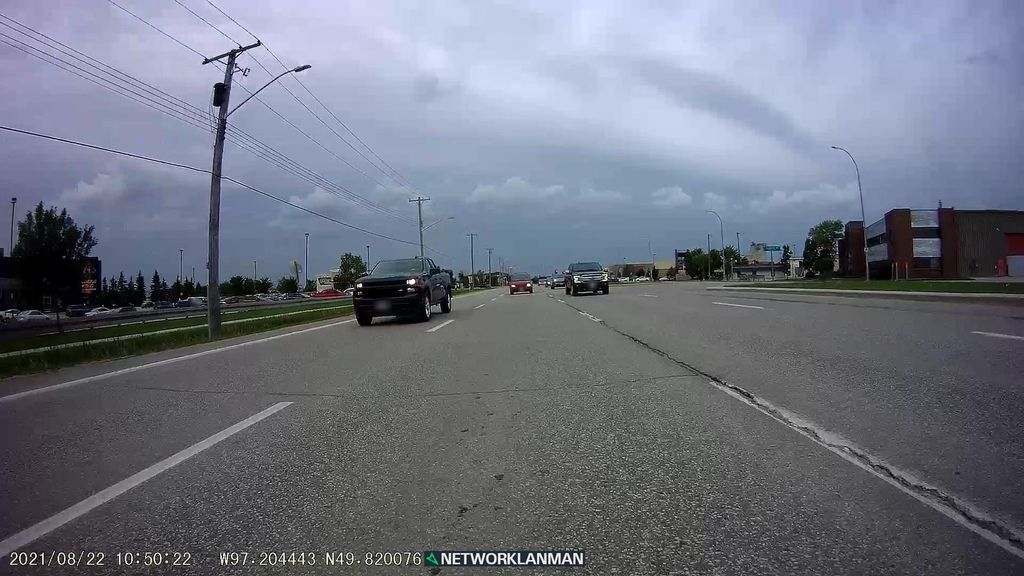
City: winnipeg